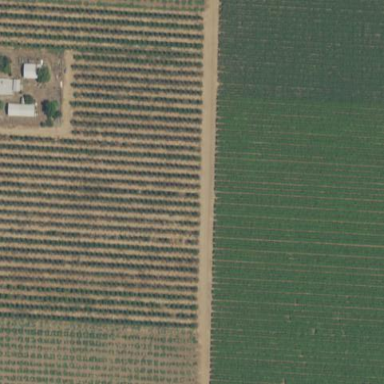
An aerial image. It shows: Orchard.